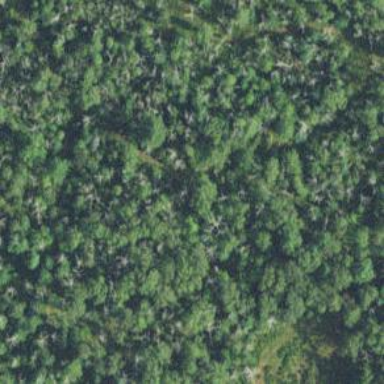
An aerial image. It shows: Mixed leaf woodland.